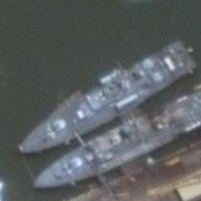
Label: combat